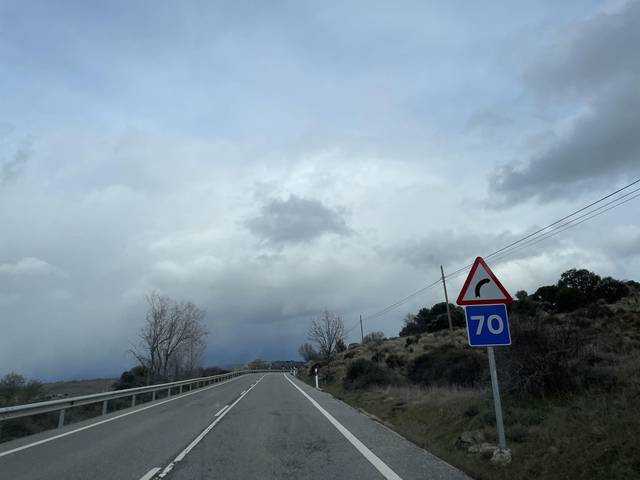
Region: Spain
Coordinates: 40.945, -3.675